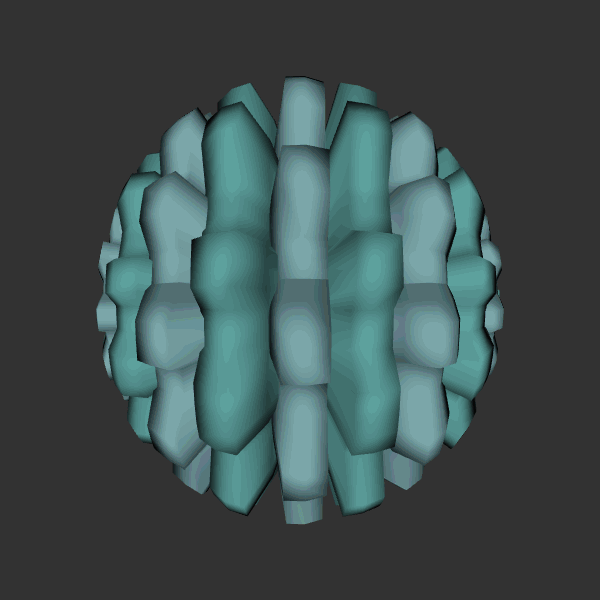
Background: dark